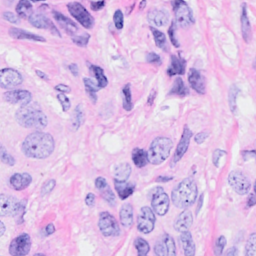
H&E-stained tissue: Breast